Question: I have been happily merging branches locally via the "finish feature" option in "gitflow"... This also deletes the local version of that branch. I have only just realised all of my remotes copies of these branches are still up and running.
Should i merge the branches in on the remote rather than deleting them?

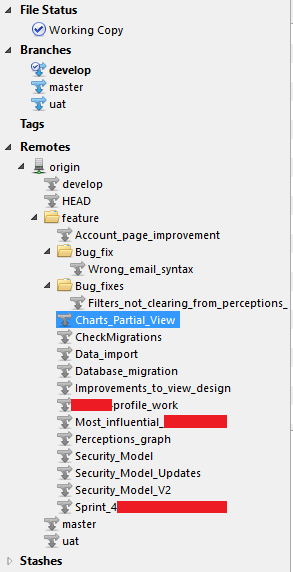
Answer: Pushing the master on the remote should be enough to have those branches 'merged'.
You can then delete the remote copies with 'git push <remote> :<branch>'.